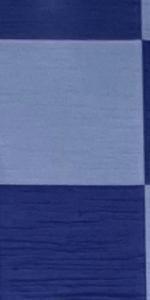
Label: Empty